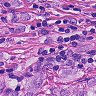
Metastatic tissue present: yes